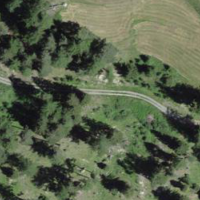
EUNIS habitat code: 26
Species observed at this site:
Papilio machaon
Spialia sertorius
Melitaea cinxia
Erebia medusa
Erebia alberganus
Fabriciana adippe
Cyaniris semiargus
Cupido minimus
Aricia artaxerxes
Aglais urticae
Callophrys rubi
Odezia atrata